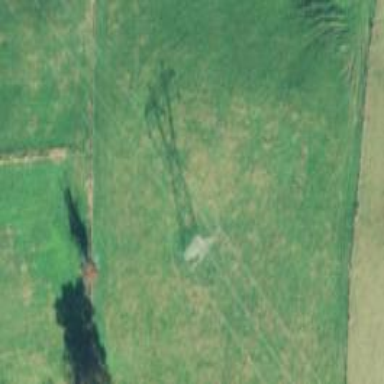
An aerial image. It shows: Lattice structure tower used for power transmission.